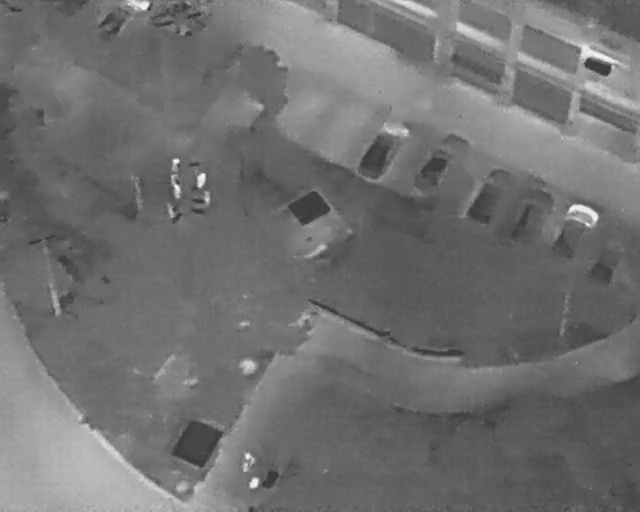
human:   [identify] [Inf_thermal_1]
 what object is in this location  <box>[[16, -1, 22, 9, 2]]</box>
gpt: <ref>1 medium car at the top left</ref>

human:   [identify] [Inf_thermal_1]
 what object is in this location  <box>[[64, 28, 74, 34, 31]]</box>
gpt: <ref>1 medium car at the center</ref>